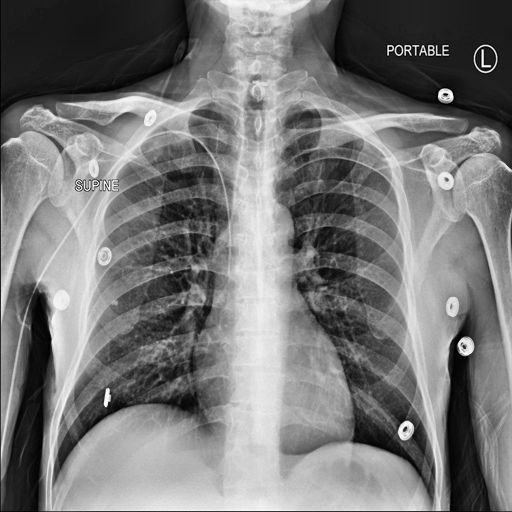
Finding: NORMAL